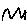
Label: zigzag